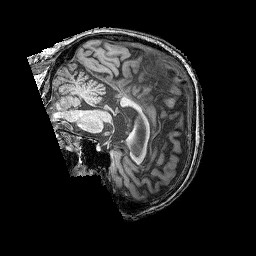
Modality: T1w
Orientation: sagittal
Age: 77
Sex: male
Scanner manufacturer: siemens
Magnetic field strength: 3 T
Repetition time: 2.25 s
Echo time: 0.00415 s